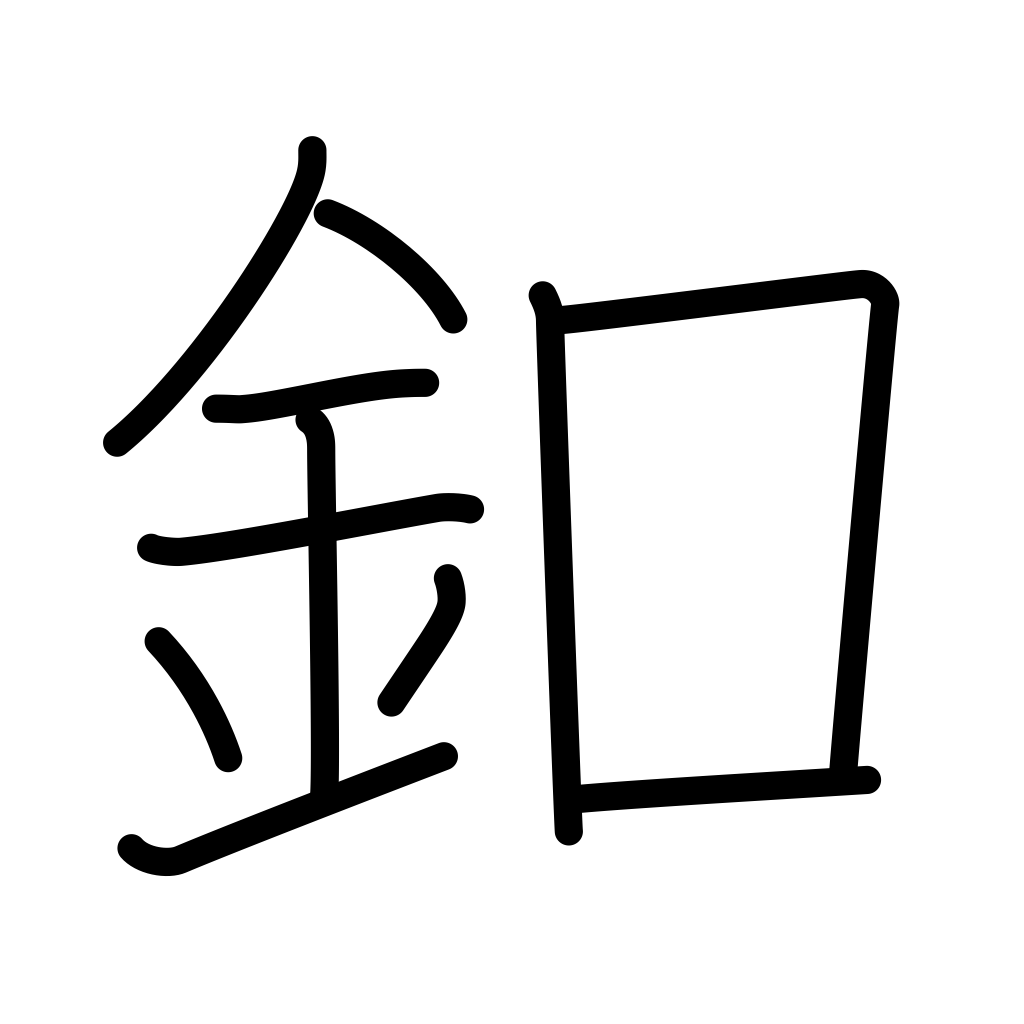
Meaning: button